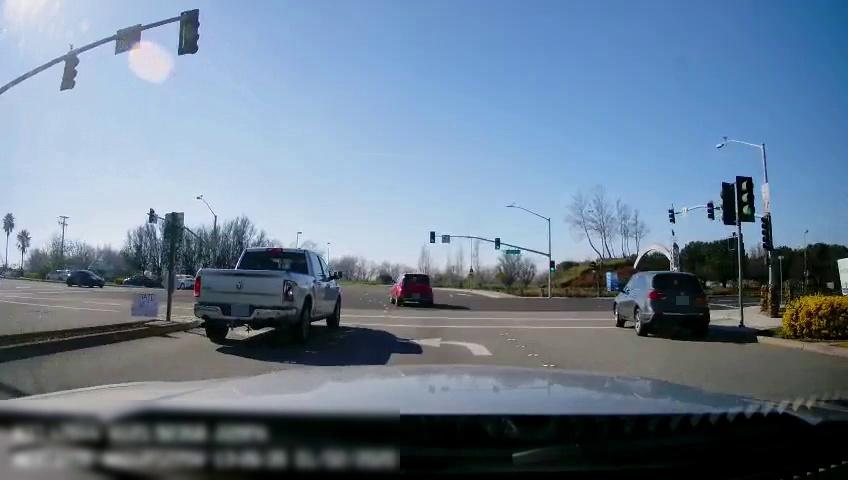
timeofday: Day
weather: Sunny
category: Drivable Space
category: Drivable Space
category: Vehicles | Car
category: Vehicles | Car
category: Vehicles | SUV
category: Vehicles | Car
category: Vehicles | Car
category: Vehicles | Car
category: Vehicles | Car
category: Vehicles | Truck
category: Lanes | Current Lane
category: Lanes | Current Lane
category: Lanes | Opposite Lane
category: Lanes | Opposite Lane
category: Traffic | Lights
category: Traffic | Signs
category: Traffic | Lights
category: Traffic | Lights
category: Traffic | Lights
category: Traffic | Signs
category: Traffic | Lights
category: Traffic | Lights
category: Traffic | Lights
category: Traffic | Lights
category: Traffic | Lights
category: Traffic | Lights
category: Traffic | Lights
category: Traffic | Signs
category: Traffic | Lights
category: Traffic | Lights